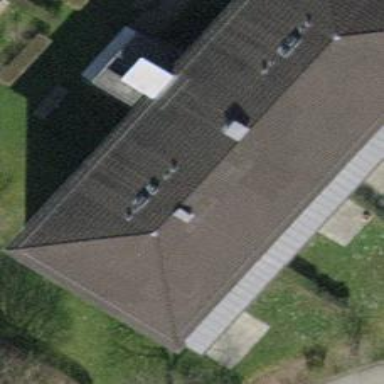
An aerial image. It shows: View of roof of building.